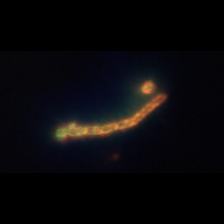
Taxon: Chaetoceros
Group: Diatoms